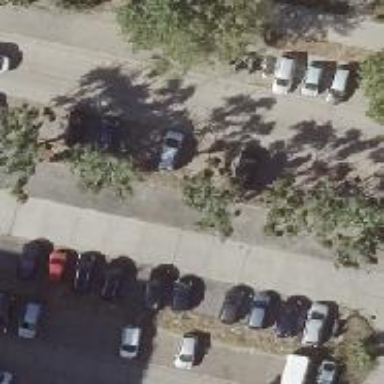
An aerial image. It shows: Parking available on the street side.